Question: I like to keep as much of my Eclipse screen as possible for code. So I try to disable or turn off as many of the extra bars and such as possible. The area at the very bottom of the Eclipse screen is my next target but I don't know what it's called.
Can anyone tell me the name of this area and how to reclaim it? Thanks.

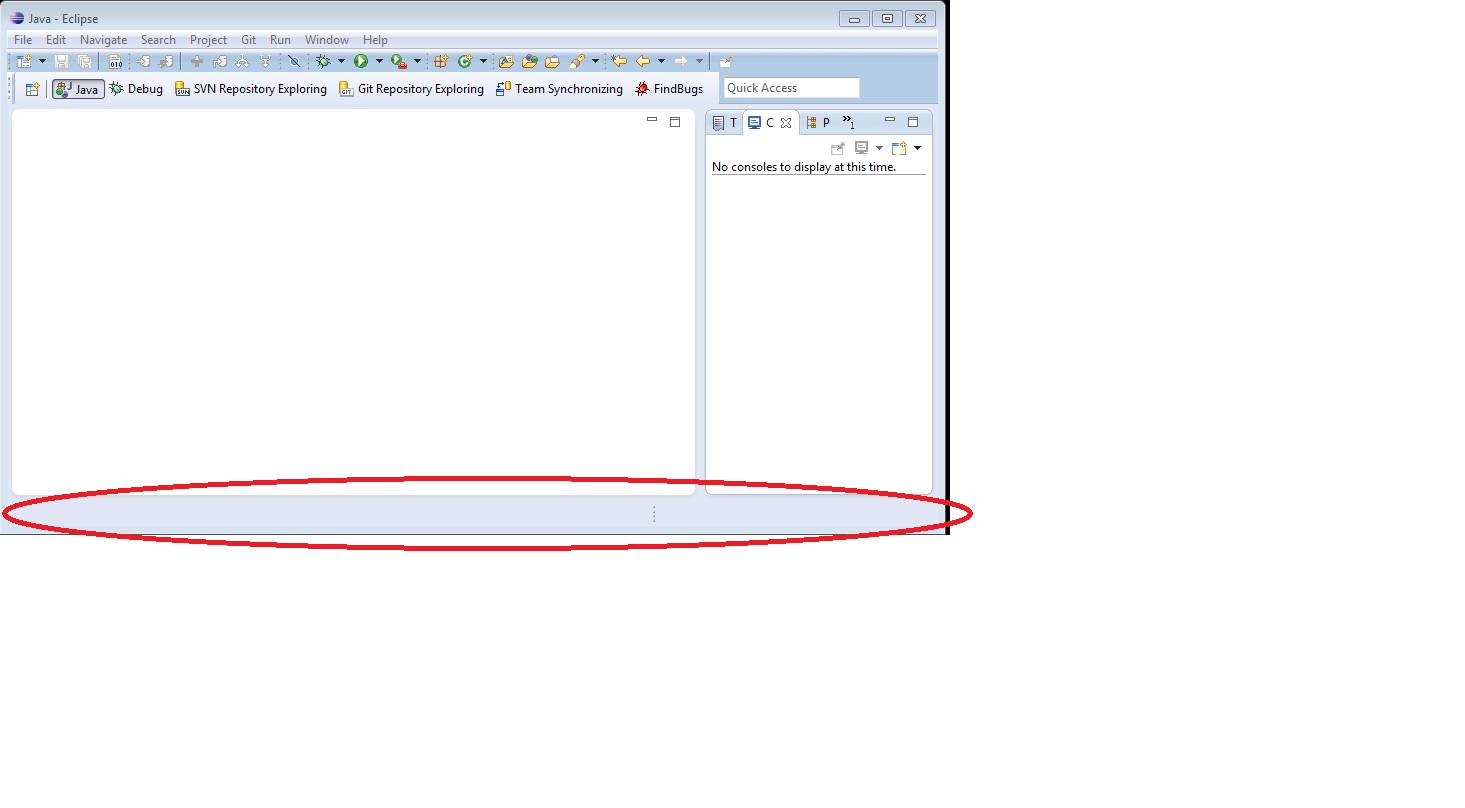
Answer: <URL> which hides/shows Menu bar and/or Status bar.
User can change these options in 'Windows > Preferences > Full Screen'
But Hiding Status bar was NOT working on my machine
'Ubuntu 13.10 Eclipse Version: Kepler Release Build id: 20130614-0229'